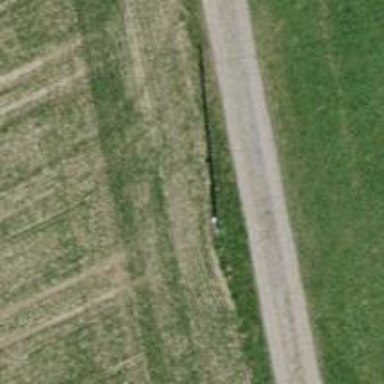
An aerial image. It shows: Straight power pole with straight line management system.